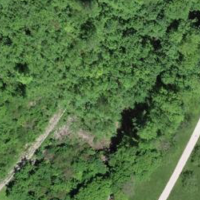
EUNIS habitat code: 25
Species observed at this site:
Primula veris